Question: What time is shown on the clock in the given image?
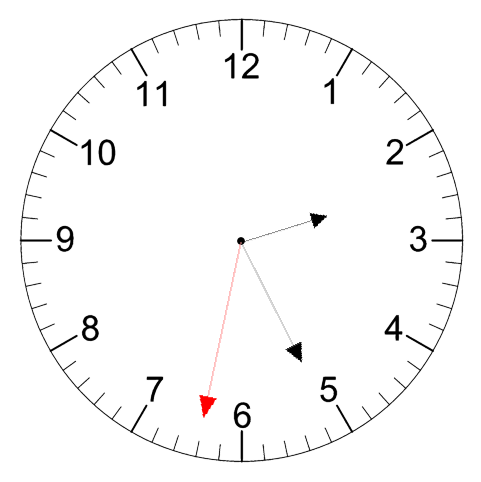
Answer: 02:25:32